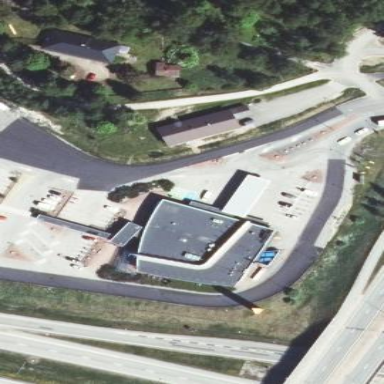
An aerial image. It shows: Retail building.